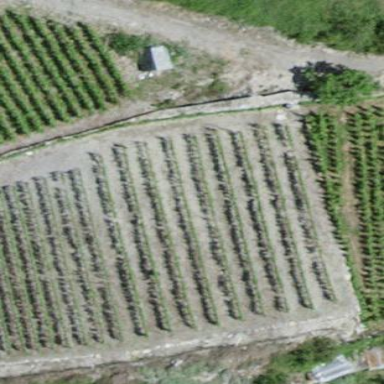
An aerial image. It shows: Vineyard where grapes are grown.